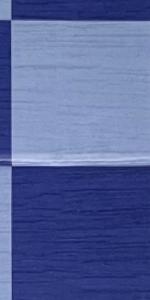
Label: Empty